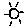
Label: sun